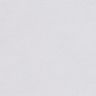
Metastatic tissue present: yes